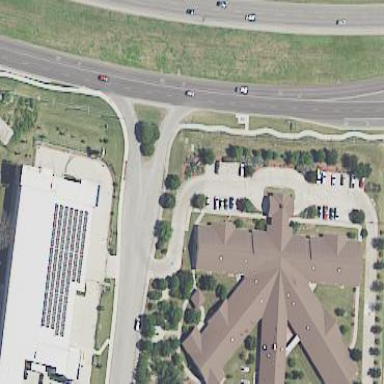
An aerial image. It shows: Nursing home building.